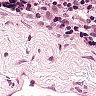
Metastatic tissue present: no